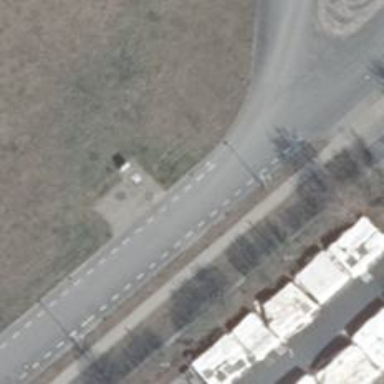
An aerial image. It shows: Cycleway.